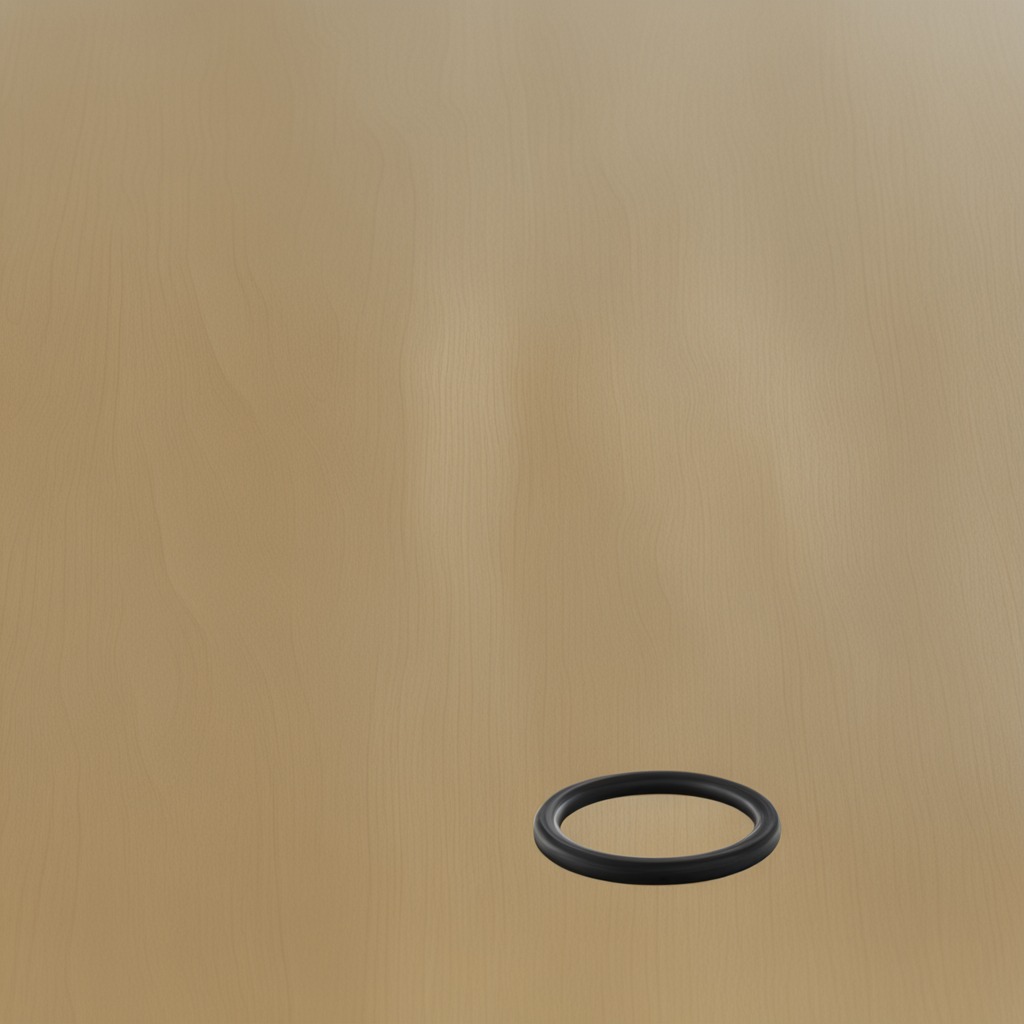
A rubber O-ring is lying on the plywood surface in a paint workshop lit by afternoon window light.